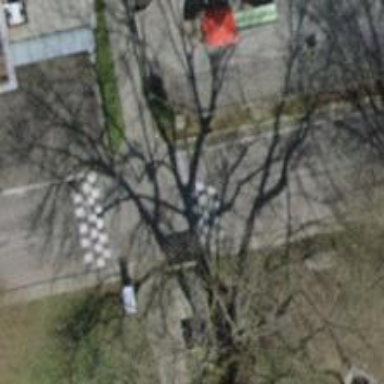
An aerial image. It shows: Table-style traffic calming feature.